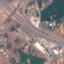
Land use / land cover: Highway